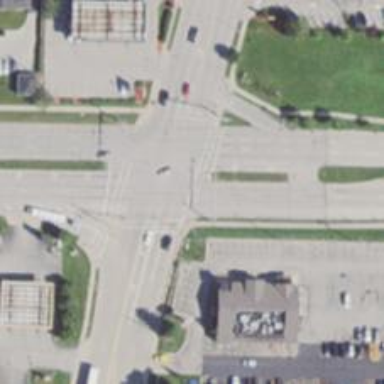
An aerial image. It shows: Uncontrolled road crossing.